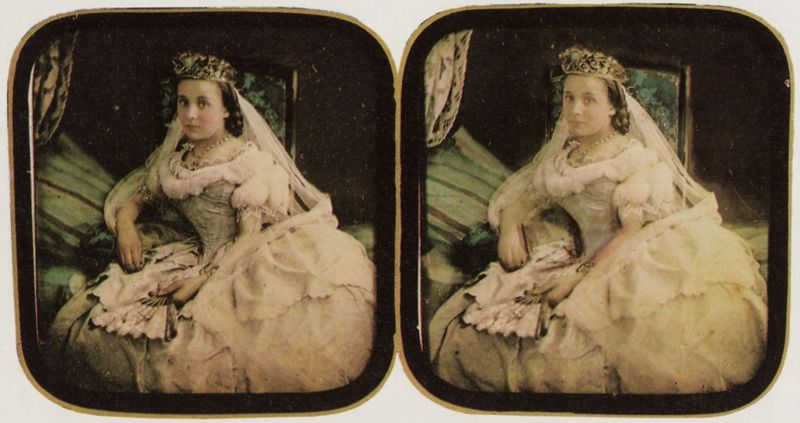
Titel: Stereoporträt einer adeligen Dame
Künstler: Österreichischer Photograph
Standort: Wien
Institution: Archiv Dr. Christian Brandstätter
Schlagwörter: weiß, grün, mädchen, frau, kleid, schmuck, schwarz, stuhl, schleier, fächer, pelz, porträt, rückenlehne, vorhang, spitzen, diadem, krone, perlen, prinzessin, rosa, kette, kissen, foto, fotografie, koloriert, armband, hochzeit, ballkleid, daguerrotypie, decollete, farbfotografie